Question: I am trying to create buttons shaped as in the following picture:
This works pretty well by doing the following:
'''
class ArrowButton extends Composite {
ArrowButton(Composite parent, int style) {
[...]
setRegion(customRegion);
}
}
addStuff(Composite parent) {
ArrowButton b = new ArrowButton(parent, SWT.NONE);
b.setBounds(x, y, width, height);
}
'''
However, I want to use a layout manager to layout these buttons. Ideally, the buttons are layouted on a standard size, after which they can still paint outside of this region.
Is this at all possible? How can I do this?
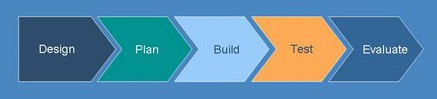
Answer: Layout managers have two functions: calculating the size of the composite that they are applied to and setting the bounds of the composite's children. Given the relative simplicity of your requirements (line up buttons horizontally) I'd say that you're better off doing the layout yourself (rather than trying to hack an existing implementation). You can always put your code into a delegate behind the <URL> interface, if that feels better.